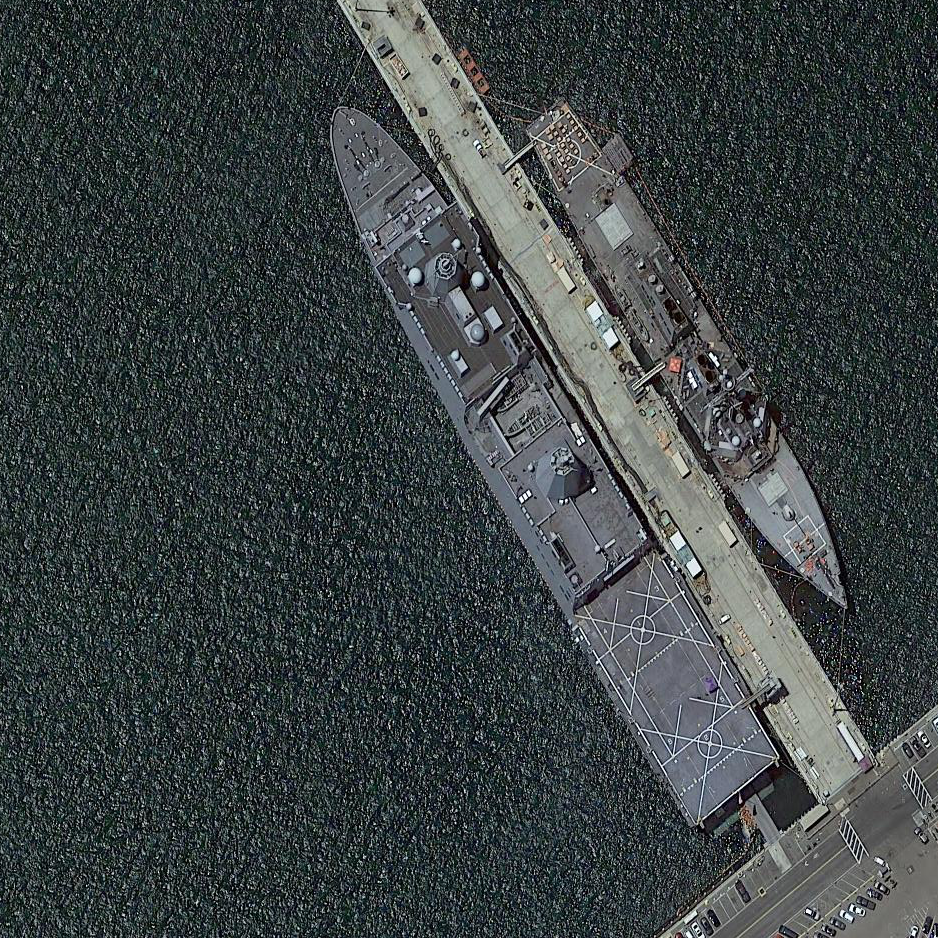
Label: combat